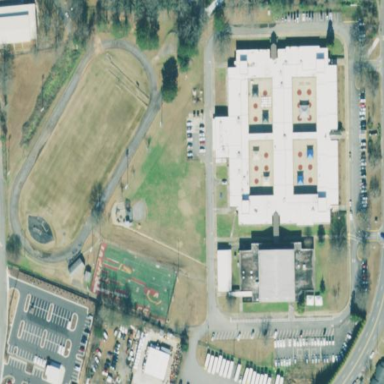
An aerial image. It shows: School.